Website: slack
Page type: payment
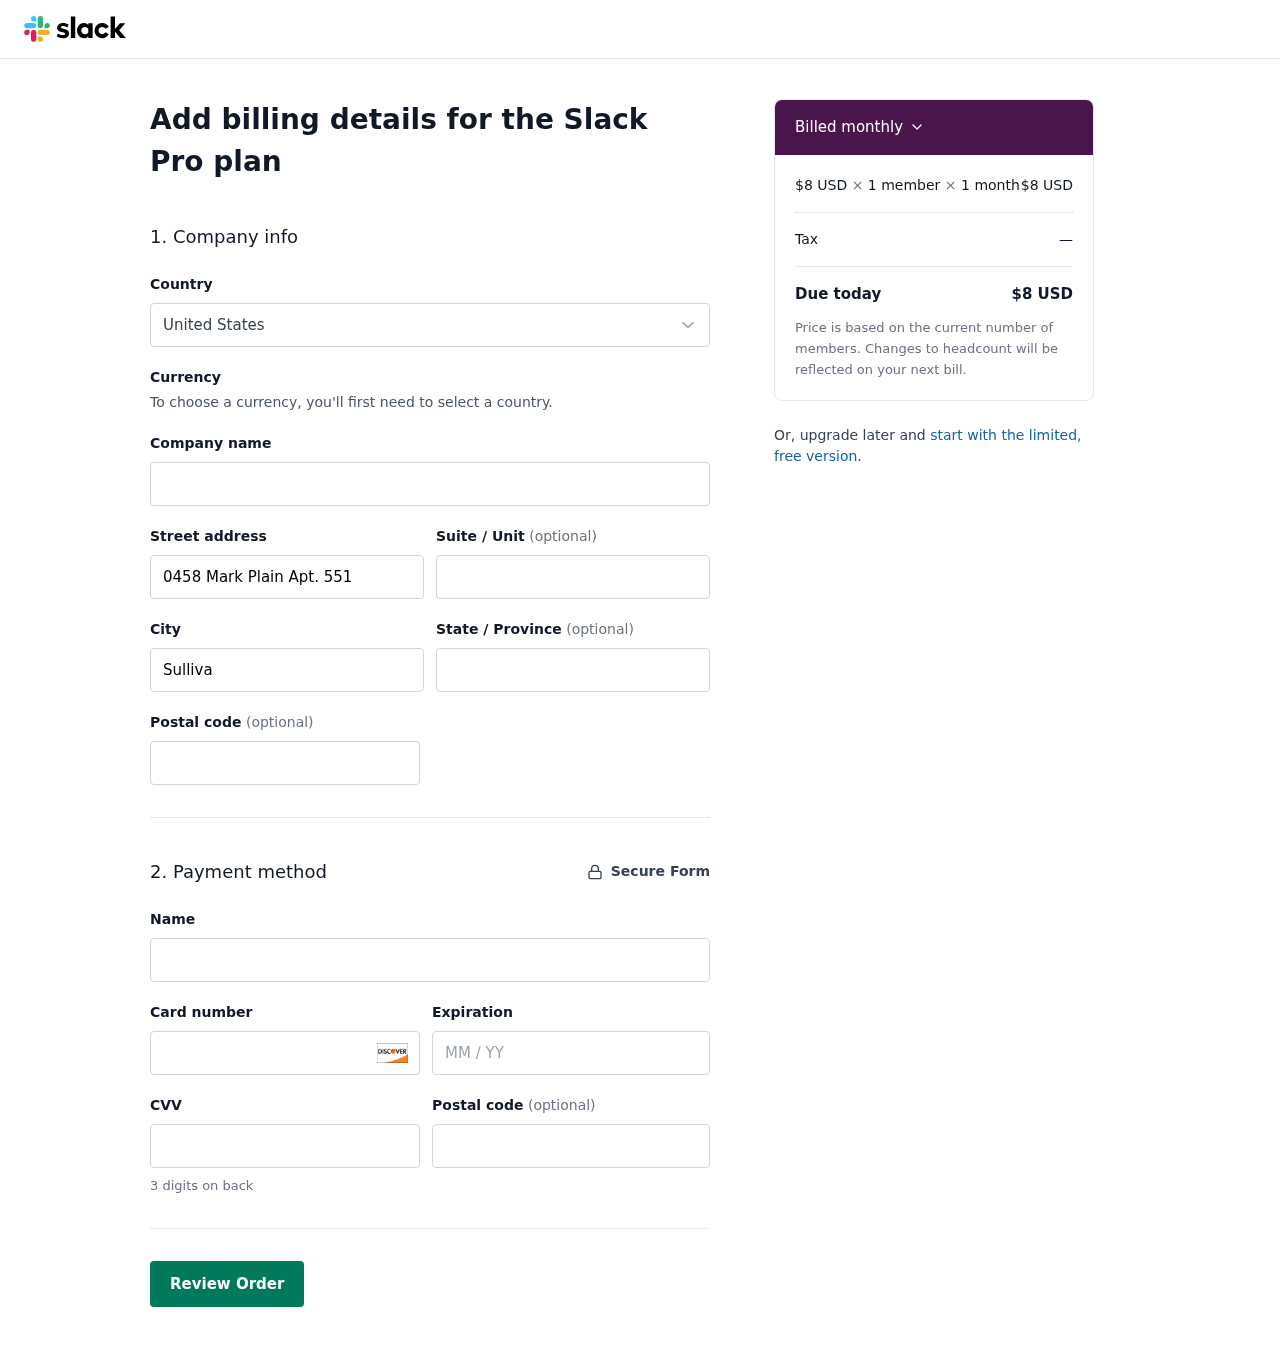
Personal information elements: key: PII_COUNTRY
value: United States
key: PII_STREET
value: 0458 Mark Plain Apt. 551
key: PII_CITY
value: Sullivanport
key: PII_STATE
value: New Hampshire
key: PII_POSTCODE
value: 46833
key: PII_FULLNAME
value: Brian Martin
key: PII_CARD_NUMBER
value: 6011 9122 4934 2635
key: PII_CARD_EXPIRY
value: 04/28
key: PII_CARD_CVV
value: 666
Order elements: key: ORDER_PRICE_PER_MEMBER
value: $8 USD
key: ORDER_NUM_MEMBERS
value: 1 member
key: ORDER_NUM_MONTHS
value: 1 month
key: ORDER_SUBTOTAL
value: $8 USD
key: ORDER_TAX
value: —
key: ORDER_TOTAL
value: $8 USD